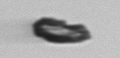
Label: detritus_transparent